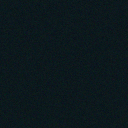
Screen state: off